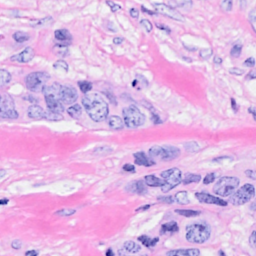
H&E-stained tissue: Breast